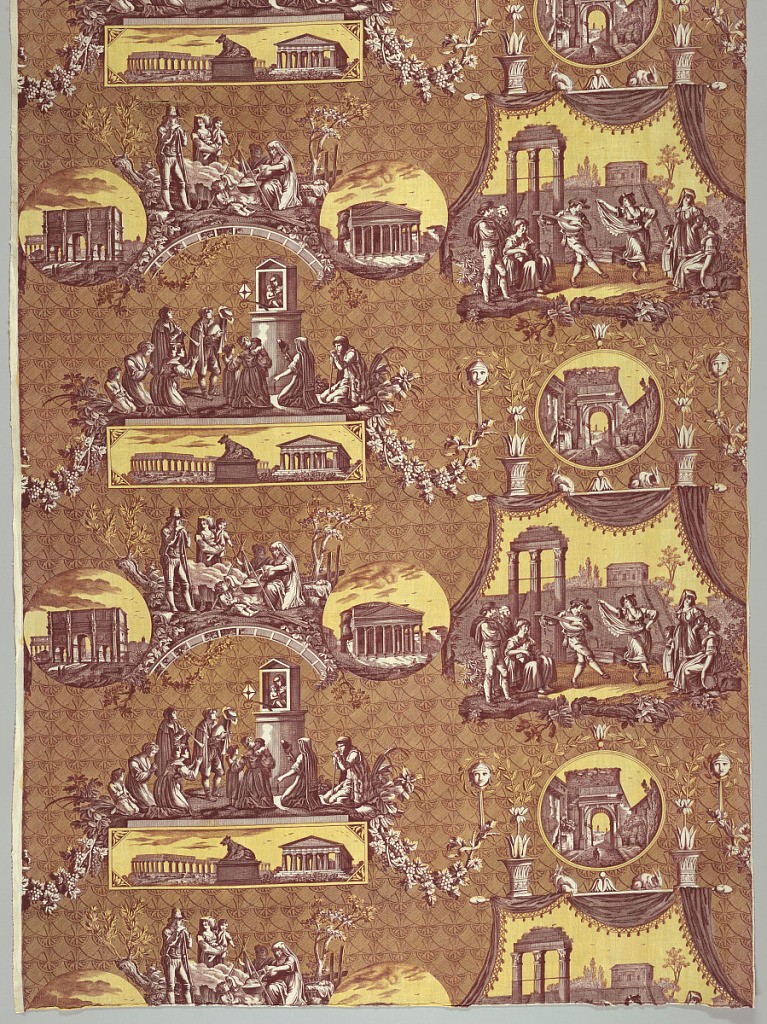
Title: Le Romain
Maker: Jean-Baptiste Huet, French, 1745 – 1811
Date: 1821
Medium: cotton Technique: printed by engraved roller and block on plain weave
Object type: Textile
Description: Scenes of Rome printed in purple and yellow. The scenes shown are the Pantheon,  Arch of Constantine, Arch of Titus, dancers in the Form, pipers playing before a shrine of the Virgin, statue of the she-wolf suckling Romulus and Remus. Selvedge to selvedge.